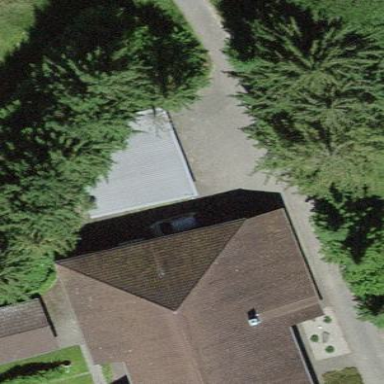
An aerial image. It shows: Garage building.